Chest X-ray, AP view. Patient: 47 years old, sex F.
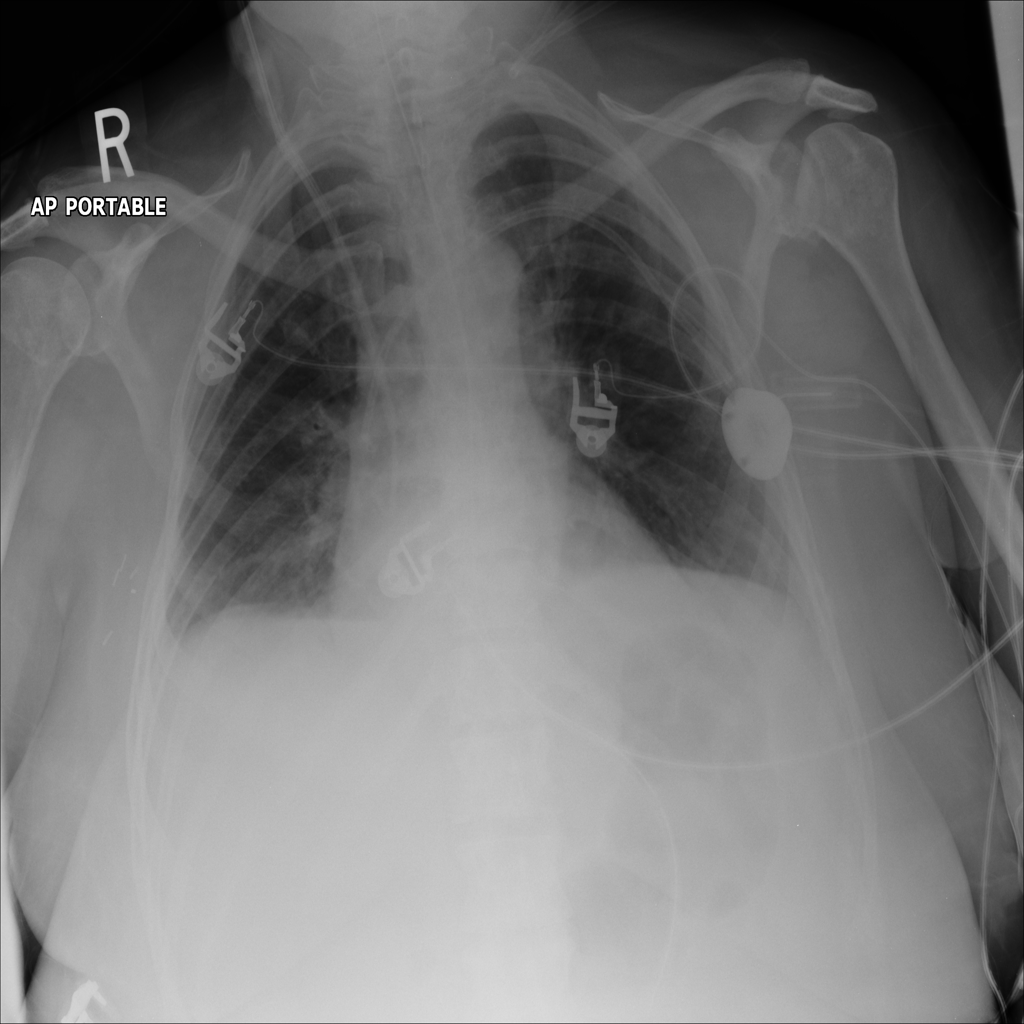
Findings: Atelectasis